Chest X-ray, AP view. Patient: 22 years old, sex M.
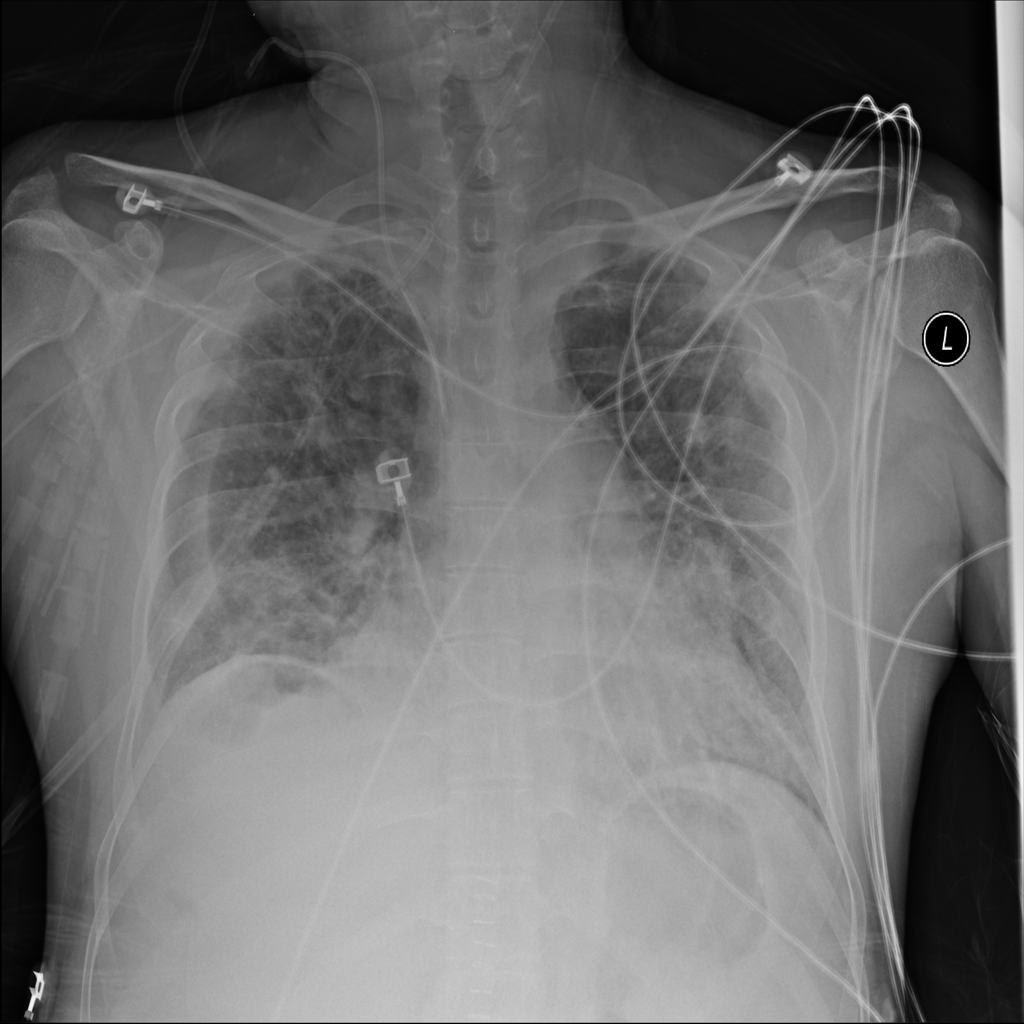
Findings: No Finding